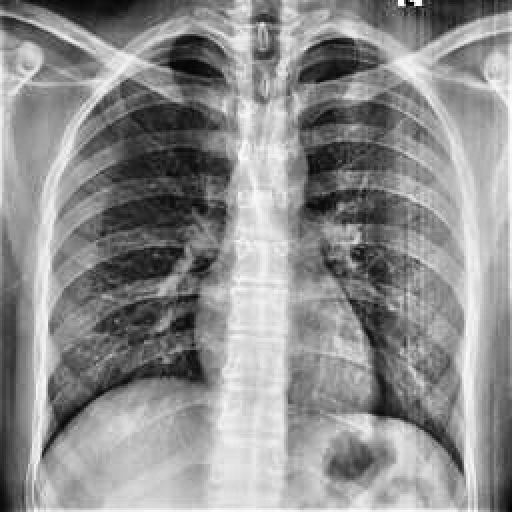
Finding: NORMAL